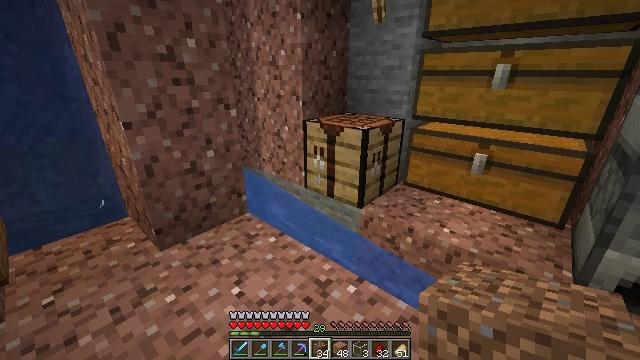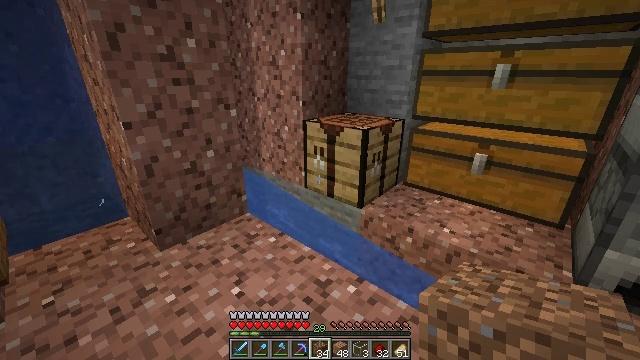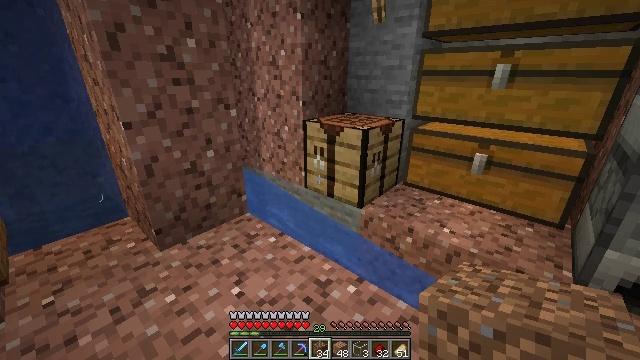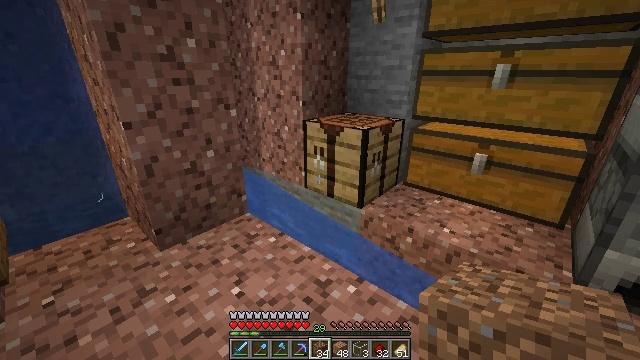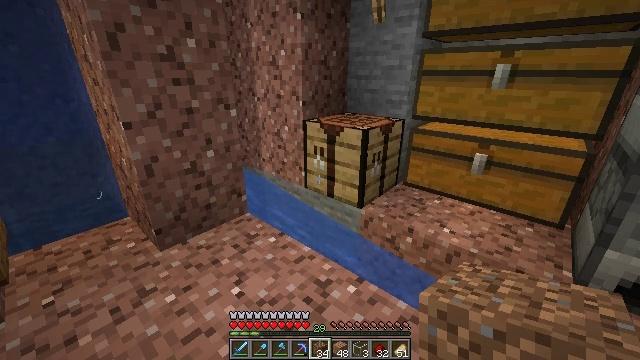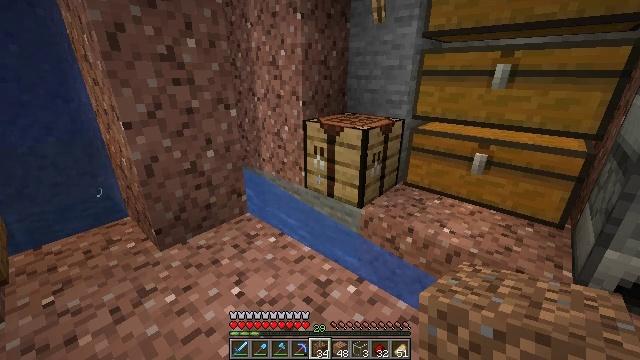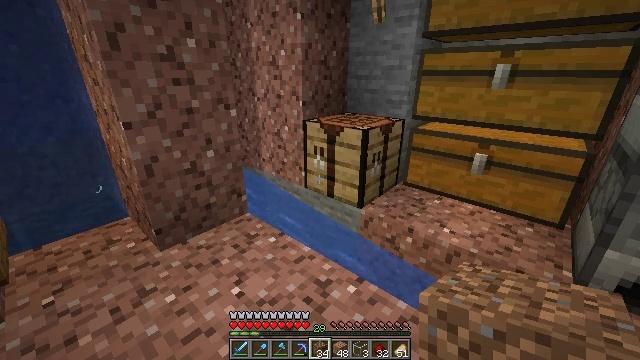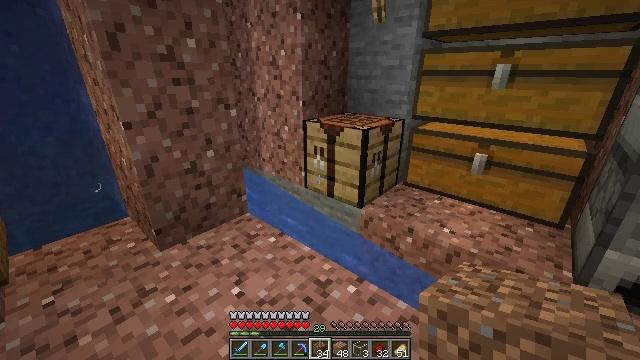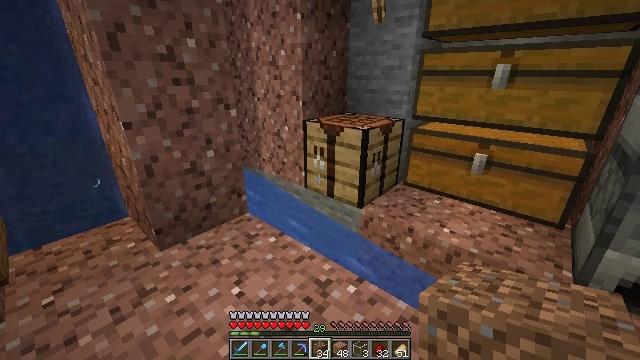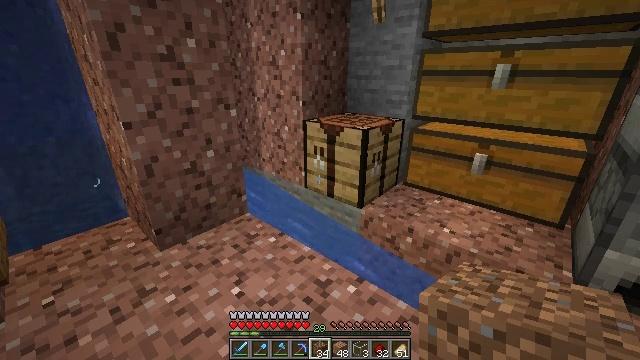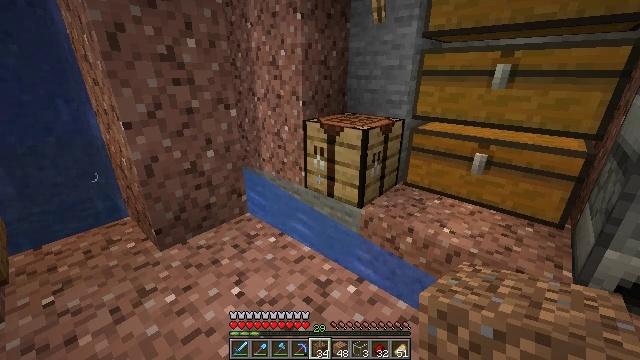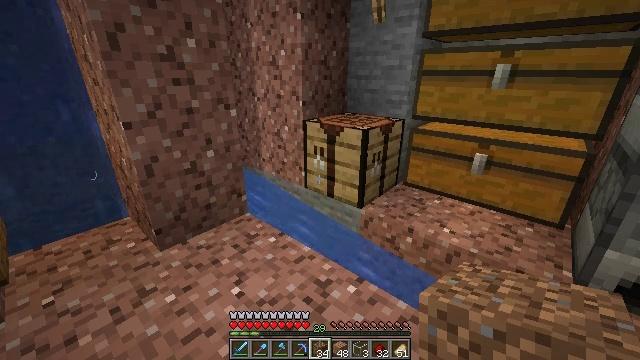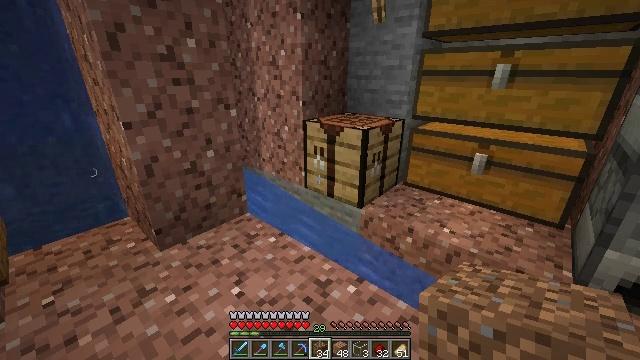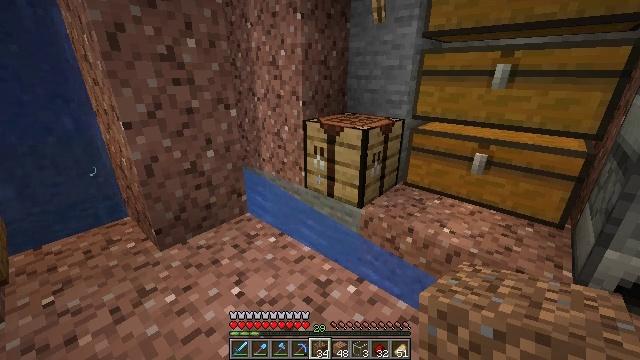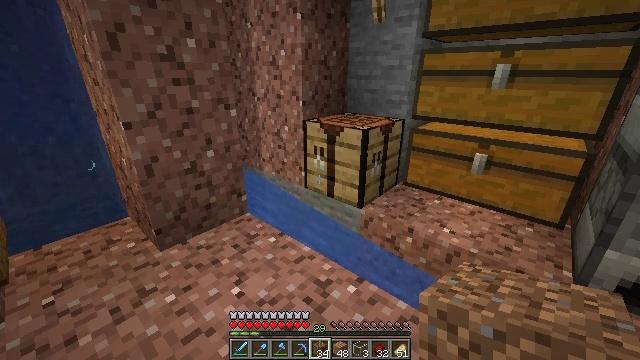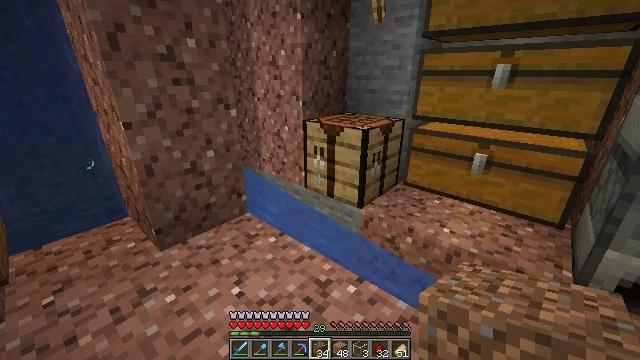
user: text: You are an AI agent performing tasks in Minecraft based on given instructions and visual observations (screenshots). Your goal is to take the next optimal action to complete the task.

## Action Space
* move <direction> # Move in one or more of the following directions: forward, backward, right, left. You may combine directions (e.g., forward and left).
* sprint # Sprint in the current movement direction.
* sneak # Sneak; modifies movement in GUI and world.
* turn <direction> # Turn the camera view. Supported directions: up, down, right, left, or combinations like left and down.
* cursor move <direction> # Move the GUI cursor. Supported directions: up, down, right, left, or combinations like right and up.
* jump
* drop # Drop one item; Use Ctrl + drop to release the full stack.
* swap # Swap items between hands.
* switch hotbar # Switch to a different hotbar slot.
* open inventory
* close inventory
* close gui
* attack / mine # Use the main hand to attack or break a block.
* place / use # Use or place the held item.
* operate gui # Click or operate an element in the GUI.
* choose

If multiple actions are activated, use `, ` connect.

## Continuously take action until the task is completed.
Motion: motion action
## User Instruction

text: Obtain a golden helmet through crafting.
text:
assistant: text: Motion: no_op
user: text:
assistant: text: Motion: no_op
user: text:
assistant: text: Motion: no_op
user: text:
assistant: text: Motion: no_op
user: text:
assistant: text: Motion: no_op
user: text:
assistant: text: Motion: no_op
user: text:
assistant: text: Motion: no_op
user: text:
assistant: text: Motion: no_op
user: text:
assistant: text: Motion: no_op
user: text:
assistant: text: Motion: no_op
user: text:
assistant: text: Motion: no_op
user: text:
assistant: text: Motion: no_op
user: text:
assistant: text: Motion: no_op
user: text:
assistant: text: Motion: no_op
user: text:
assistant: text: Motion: no_op
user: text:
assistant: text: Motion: no_op
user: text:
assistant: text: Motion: no_op
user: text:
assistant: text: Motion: no_op
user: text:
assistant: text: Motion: no_op
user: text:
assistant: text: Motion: no_op
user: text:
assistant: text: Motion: no_op
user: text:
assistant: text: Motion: no_op
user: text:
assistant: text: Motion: no_op
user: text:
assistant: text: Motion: no_op
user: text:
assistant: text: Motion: no_op
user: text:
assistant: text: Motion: no_op
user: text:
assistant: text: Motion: no_op
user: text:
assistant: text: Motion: no_op
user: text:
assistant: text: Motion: no_op
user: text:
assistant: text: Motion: no_op